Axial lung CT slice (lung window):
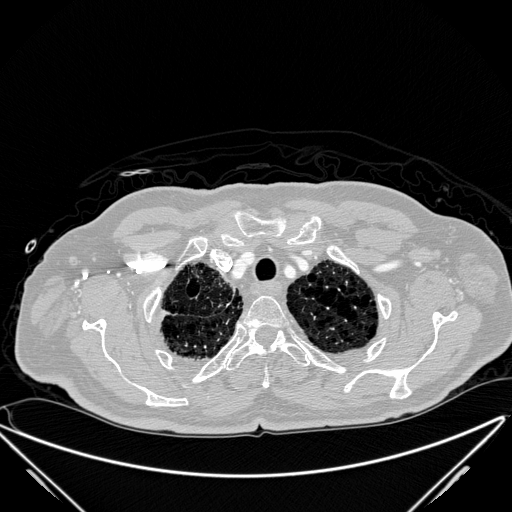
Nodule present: no